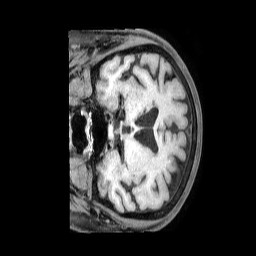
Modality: T1w
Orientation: coronal
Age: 73
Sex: male
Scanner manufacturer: philips
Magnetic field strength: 1.5 T
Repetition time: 0.6 s
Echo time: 0.02898 s